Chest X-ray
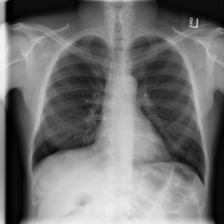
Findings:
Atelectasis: negative
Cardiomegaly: negative
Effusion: negative
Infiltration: negative
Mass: negative
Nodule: negative
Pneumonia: negative
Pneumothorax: negative
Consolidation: negative
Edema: negative
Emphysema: negative
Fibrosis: negative
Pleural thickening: negative
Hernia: negative